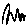
Label: zigzag